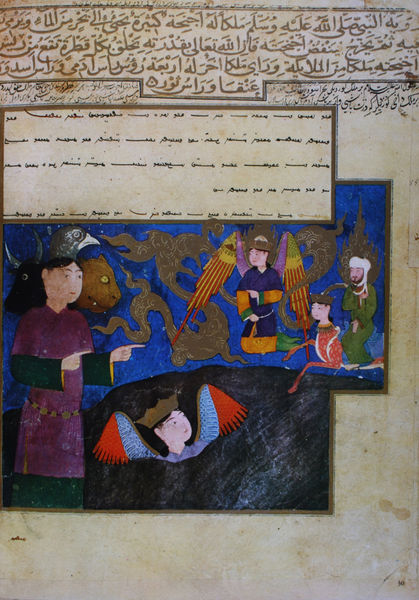
Titel: Miradschname(Buch der Himmelfahrt). Der Engel mit zehntausend Flügeln und der Engel mit vier Köpfen
Künstler: Herat (Chorasan)
Standort: Paris
Institution: Bibliothèque Nationale.
Schlagwörter: adler, berg, blau, dunkel, feder, felsen, flügel, hand, himmel, kopf, mann, meer, schatten, umhang, vogel, wasser, weiß, frauen, gelb, grün, menschen, ocker, ufer, braun, bunt, finger, frau, geste, grau, haar, hell, hintergrund, hut, hüte, kleid, kleider, köpfe, licht, mund, männer, nase, orange, schwarz, stirn, zeichnung, gras, gürtel, rot, tier, tiere, wiese, beige, malerei, muster, ornament, rock, bart, gesichter, arm, arme, augen, bibel, federn, gefieder, geschichte, gesicht, mensch, rahmen, stein, steine, ärmel, bild, horn, hände, erde, vieh, vögel, boden, figur, gewand, gold, haare, kutte, drei, mutter, personen, person, augenbrauen, diadem, höhle, kinn, krone, lippe, lippen, esel, pferd, reiter, engel, fell, relief, farbig, japan, schrift, papier, schnabel, perspektive, abstrakt, berge, farben, fels, farbe, lila, violett, kuh, rind, figuren, fluten, untergang, könig, münder, zeigefinger, inschrift, ornamente, wange, japanisch, schriftzeichen, zeigen, katze, flamme, buch, orient, orientalisch, religion, asien, druck, comic, stich, seite, illustration, text, buchstaben, beschriftung, asiatisch, schlange, herrscher, allegorie, mythologie, buchseite, kasten, chinesisch, china, pergament, arabisch, foliant, zähne, löwen, mythos, wesen, mittelalter, märchen, schlangen, fingerzeig, morast, könige, königin, löwe, hörner, papagei, heilig, christen, ochse, stier, bär, indien, turban, kräftig, miniatur, erzengel, chimäre, prophet, arabien, islam, christentum, drachen, drache, handschrift, ornat, turbane, bund, geist, monster, zahn, weihnachten, kronen, ochs, kästen, blau rot, kalligraphie, tiger, hebräisch, abendland, freske, zeigegestus, buchmalerei, morgenland, sinnbilder, kimono, persisch, koran, kaligrafie, allah, mohamed, mohammed, buraq, kodex, gemädle, wese, nae, menscheb, bruck, dschin, engel der finsternis, muhammad, oberin, schriftzeichebn, tierwesen, ultramarn, arabische, pfard, gelbe flügel, schwarzes wasser, perf, goldschrift, chimare